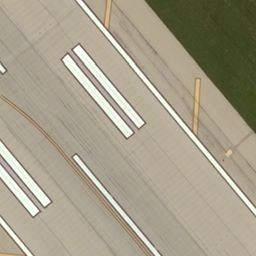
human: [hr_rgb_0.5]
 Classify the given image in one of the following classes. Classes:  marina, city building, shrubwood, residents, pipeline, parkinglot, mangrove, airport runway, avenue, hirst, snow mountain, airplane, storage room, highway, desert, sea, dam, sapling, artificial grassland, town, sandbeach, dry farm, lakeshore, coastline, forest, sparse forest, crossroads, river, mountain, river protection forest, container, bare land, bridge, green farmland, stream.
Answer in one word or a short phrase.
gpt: airport runway